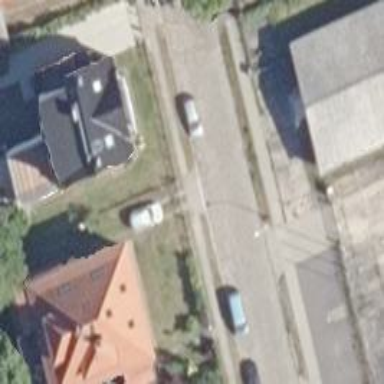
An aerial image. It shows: Residential road with sidewalks on both sides.